Field crop: maize
Growth stage: 1
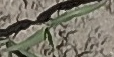
Species: sorghum